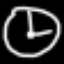
Label: clock